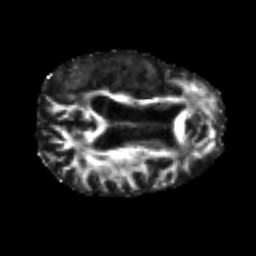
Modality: FA
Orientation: axial
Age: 51
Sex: male
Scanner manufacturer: siemens
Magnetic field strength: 3 T
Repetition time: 4.999 s
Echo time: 0.07946 s